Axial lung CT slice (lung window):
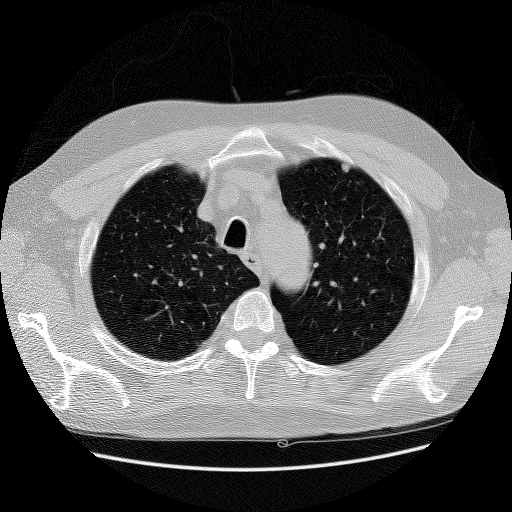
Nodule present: no